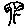
Label: tree